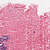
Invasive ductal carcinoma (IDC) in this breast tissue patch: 0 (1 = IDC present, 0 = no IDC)